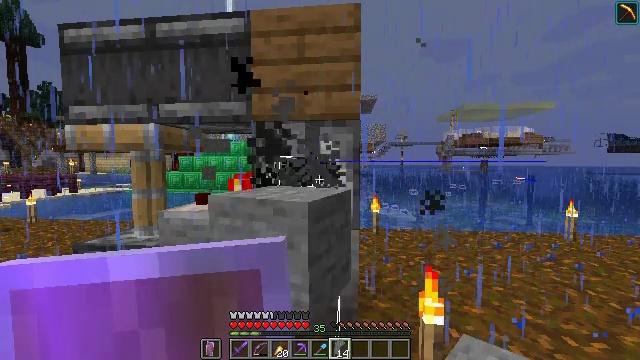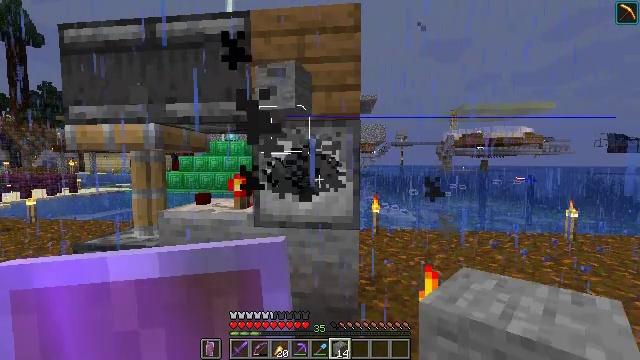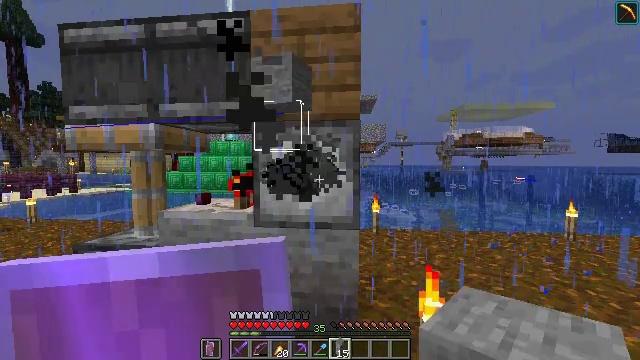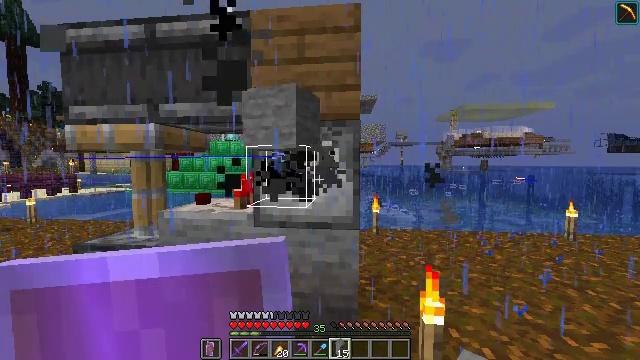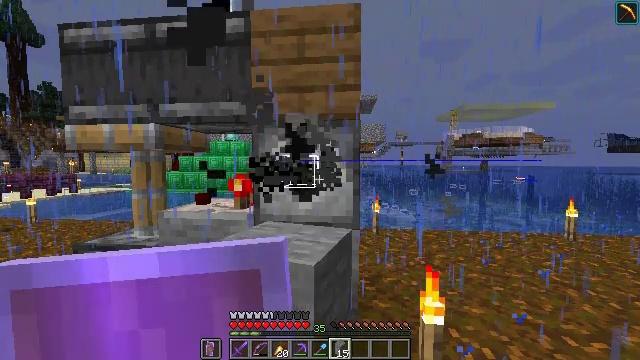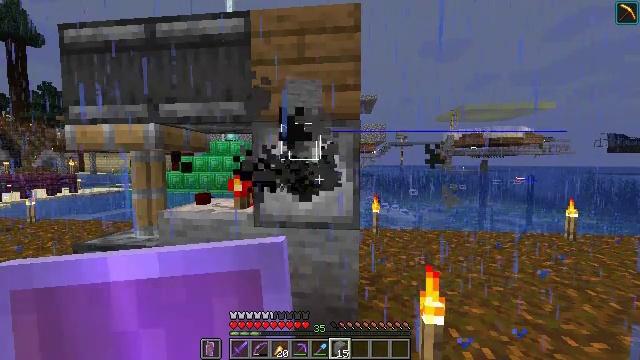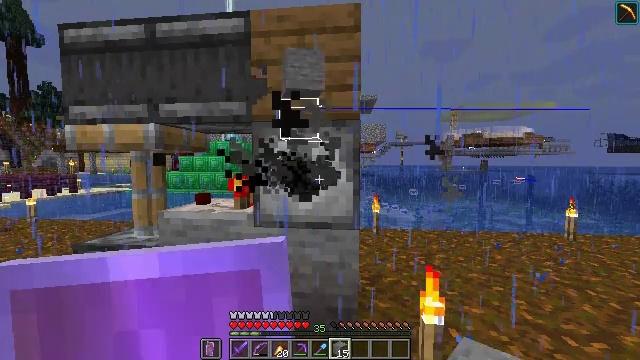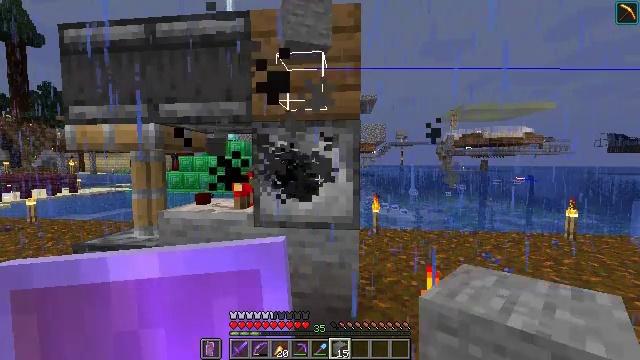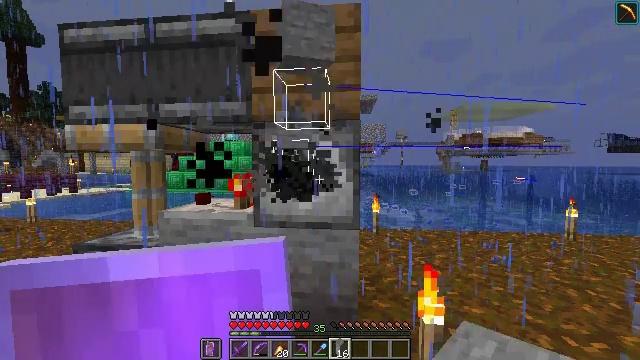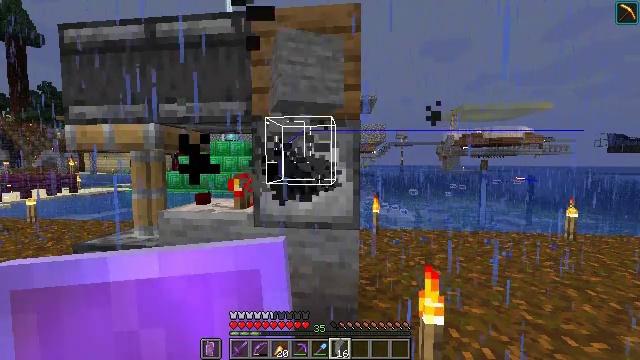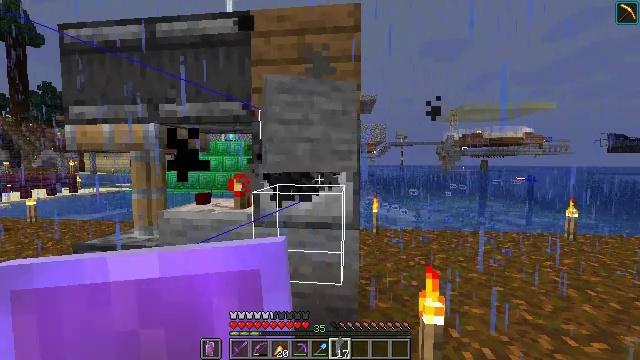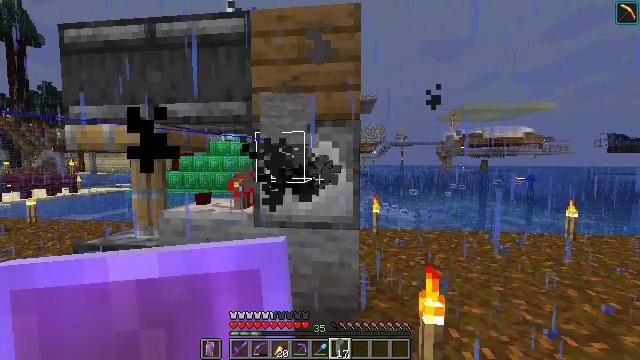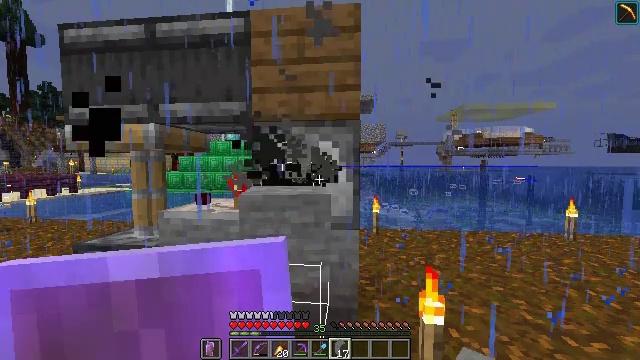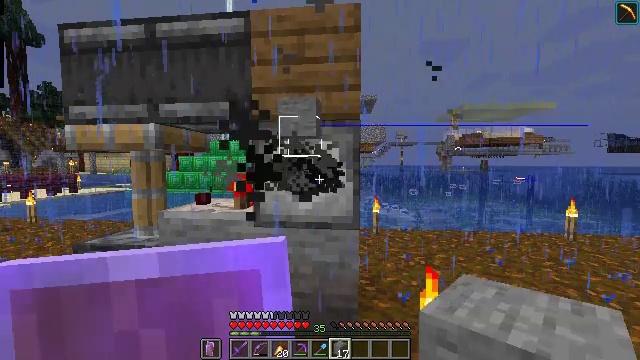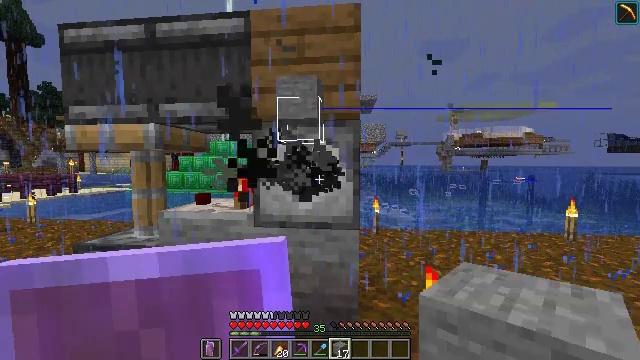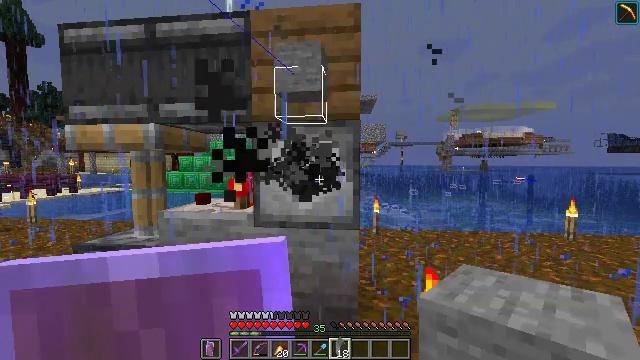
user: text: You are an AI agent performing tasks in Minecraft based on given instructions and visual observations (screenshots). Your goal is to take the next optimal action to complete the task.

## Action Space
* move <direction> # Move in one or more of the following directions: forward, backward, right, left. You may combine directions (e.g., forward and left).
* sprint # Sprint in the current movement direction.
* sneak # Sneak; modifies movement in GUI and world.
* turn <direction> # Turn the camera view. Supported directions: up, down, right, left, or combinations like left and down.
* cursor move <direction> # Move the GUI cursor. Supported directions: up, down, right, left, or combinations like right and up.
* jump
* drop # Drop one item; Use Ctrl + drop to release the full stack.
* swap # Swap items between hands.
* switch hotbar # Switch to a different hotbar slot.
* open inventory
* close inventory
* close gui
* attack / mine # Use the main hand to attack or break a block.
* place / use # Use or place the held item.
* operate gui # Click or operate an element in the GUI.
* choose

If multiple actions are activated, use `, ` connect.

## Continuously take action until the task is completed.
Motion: motion action
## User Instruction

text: Collect the dispenser for reuse.
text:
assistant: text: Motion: no_op
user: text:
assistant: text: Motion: no_op
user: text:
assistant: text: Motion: no_op
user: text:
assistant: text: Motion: no_op
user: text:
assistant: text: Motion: no_op
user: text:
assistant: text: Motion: no_op
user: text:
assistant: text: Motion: no_op
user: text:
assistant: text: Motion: no_op
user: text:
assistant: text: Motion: no_op
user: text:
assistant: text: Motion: no_op
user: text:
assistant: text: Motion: no_op
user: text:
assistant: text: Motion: no_op
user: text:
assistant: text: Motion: no_op
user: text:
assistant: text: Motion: no_op
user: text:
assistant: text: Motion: no_op
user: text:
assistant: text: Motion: no_op
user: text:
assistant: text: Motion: no_op
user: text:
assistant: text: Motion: no_op
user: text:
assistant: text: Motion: no_op
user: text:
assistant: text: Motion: no_op
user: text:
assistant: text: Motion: no_op
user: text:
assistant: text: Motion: no_op
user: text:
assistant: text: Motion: no_op
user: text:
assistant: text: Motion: no_op
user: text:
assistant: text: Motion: no_op
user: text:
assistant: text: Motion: no_op
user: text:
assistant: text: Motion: no_op
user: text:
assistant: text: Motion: no_op
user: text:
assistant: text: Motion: no_op
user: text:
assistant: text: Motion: no_op